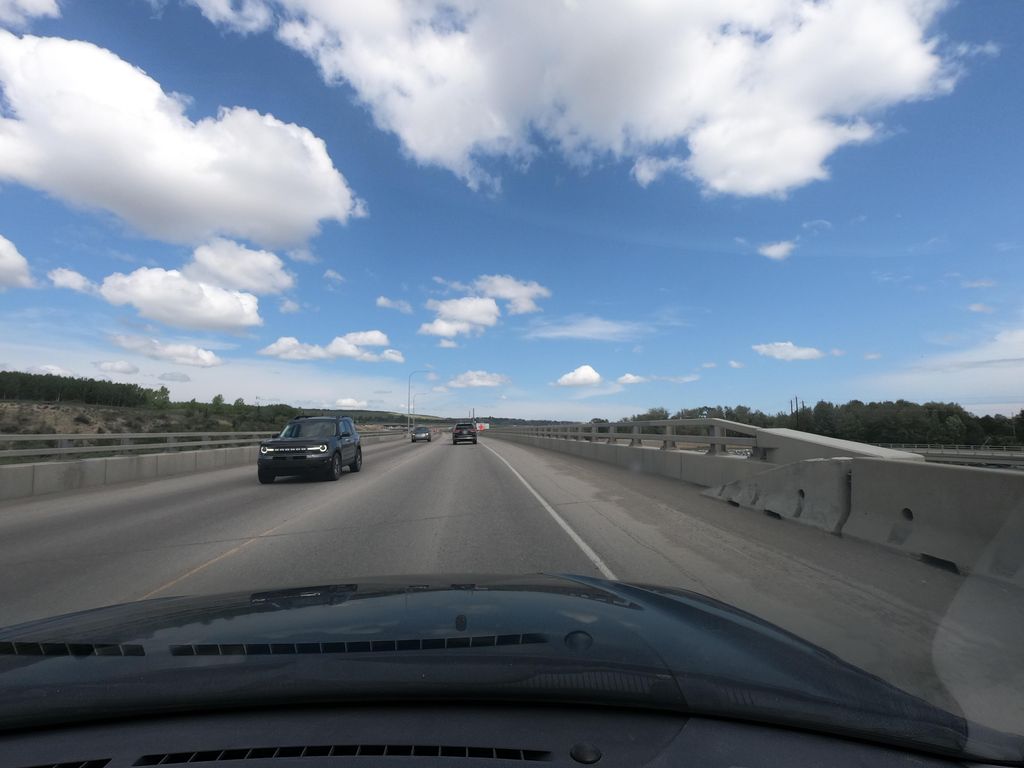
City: calgary